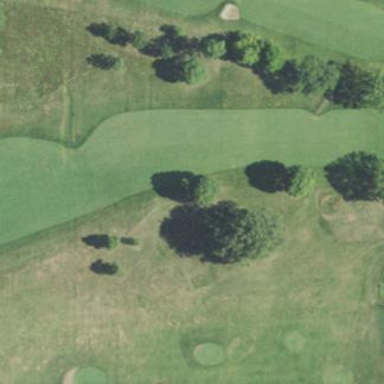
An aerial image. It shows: Scenic golf fairway.